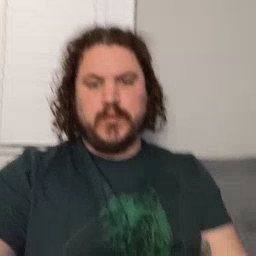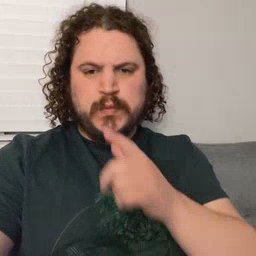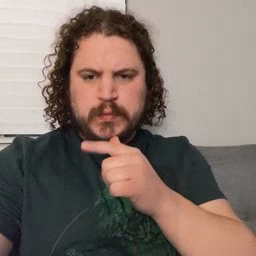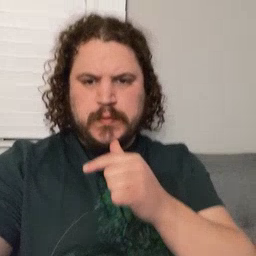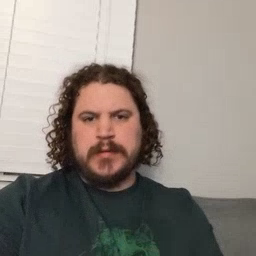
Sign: who